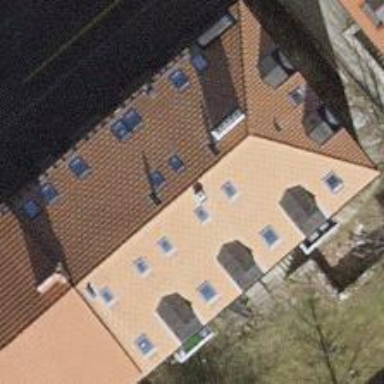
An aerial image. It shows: Apartment building with side-hipped roof.